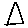
Label: triangle